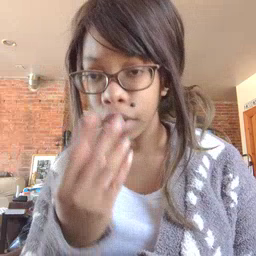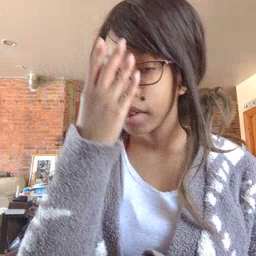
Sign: sleep